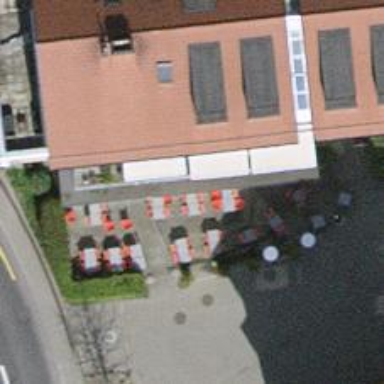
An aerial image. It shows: Restaurant.